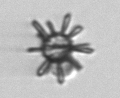
Label: Rhabdolithes